Question: I want to create buttons with two texts: one left (text label itself) and one right (hotkey) aligned, and possibly an image. The screenshot below is from a similar application (not mine!)

It would be nice to support multiple lines of text, just like buttons F1-F6 in the image, but I can live without that. I don't need the "always-pressed state" of F8 button.
I'm using C# and windows forms.
EDIT:
Apparently this is very simple in WPF. Never did anything in WPF, but will surely take a look.
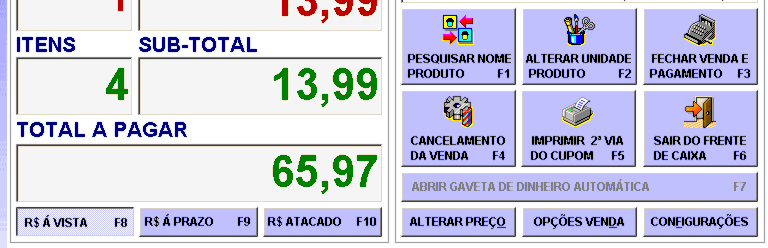
Answer: Here is the solution you may be satisfied with:
'''
public class XButton : Button
{
public XButton()
{
UseVisualStyleBackColor = false;
TextImageRelation = TextImageRelation.ImageAboveText;
}
public override string Text
{
get { return ""; }
set { base.Text = value;}
}
public string LeftText { get; set; }
public string RightText { get; set; }
protected override void OnPaint(PaintEventArgs pevent)
{
base.OnPaint(pevent);
Rectangle rect = ClientRectangle;
rect.Inflate(-5, -5);
using (StringFormat sf = new StringFormat() { Alignment = StringAlignment.Near, LineAlignment = StringAlignment.Far })
{
using (Brush brush = new SolidBrush(ForeColor))
{
pevent.Graphics.DrawString(LeftText, Font, brush, rect, sf);
sf.Alignment = StringAlignment.Far;
pevent.Graphics.DrawString(RightText, Font, brush, rect, sf);
}
}
}
}
//Use it
xButton1.Image = yourImage;
xButton1.LeftText = "How interesting winforms is";
xButton2.RightText = "F12";
//You can add more properties to this XButton class to control how it looks
'''
Screen shot